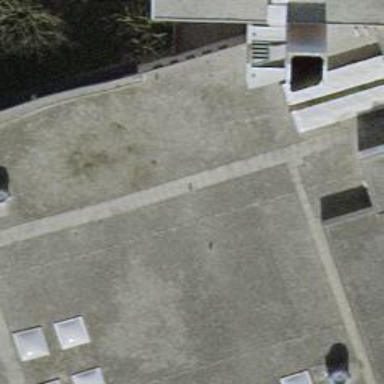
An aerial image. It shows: Parking entrance.